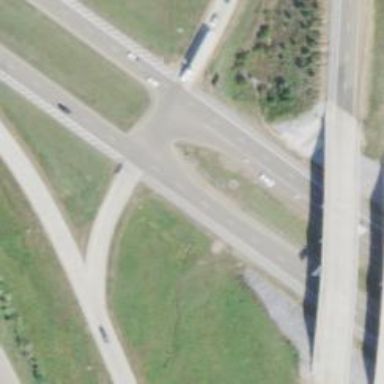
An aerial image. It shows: Trunk expressway with asphalt surface. It is dual carriageway.